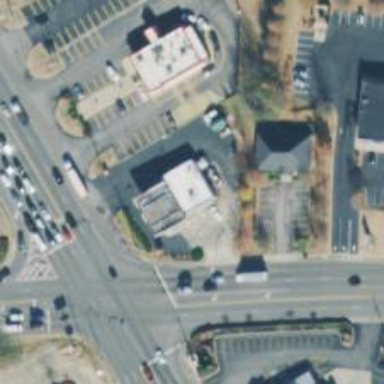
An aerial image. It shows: Convenience shop.